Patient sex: M
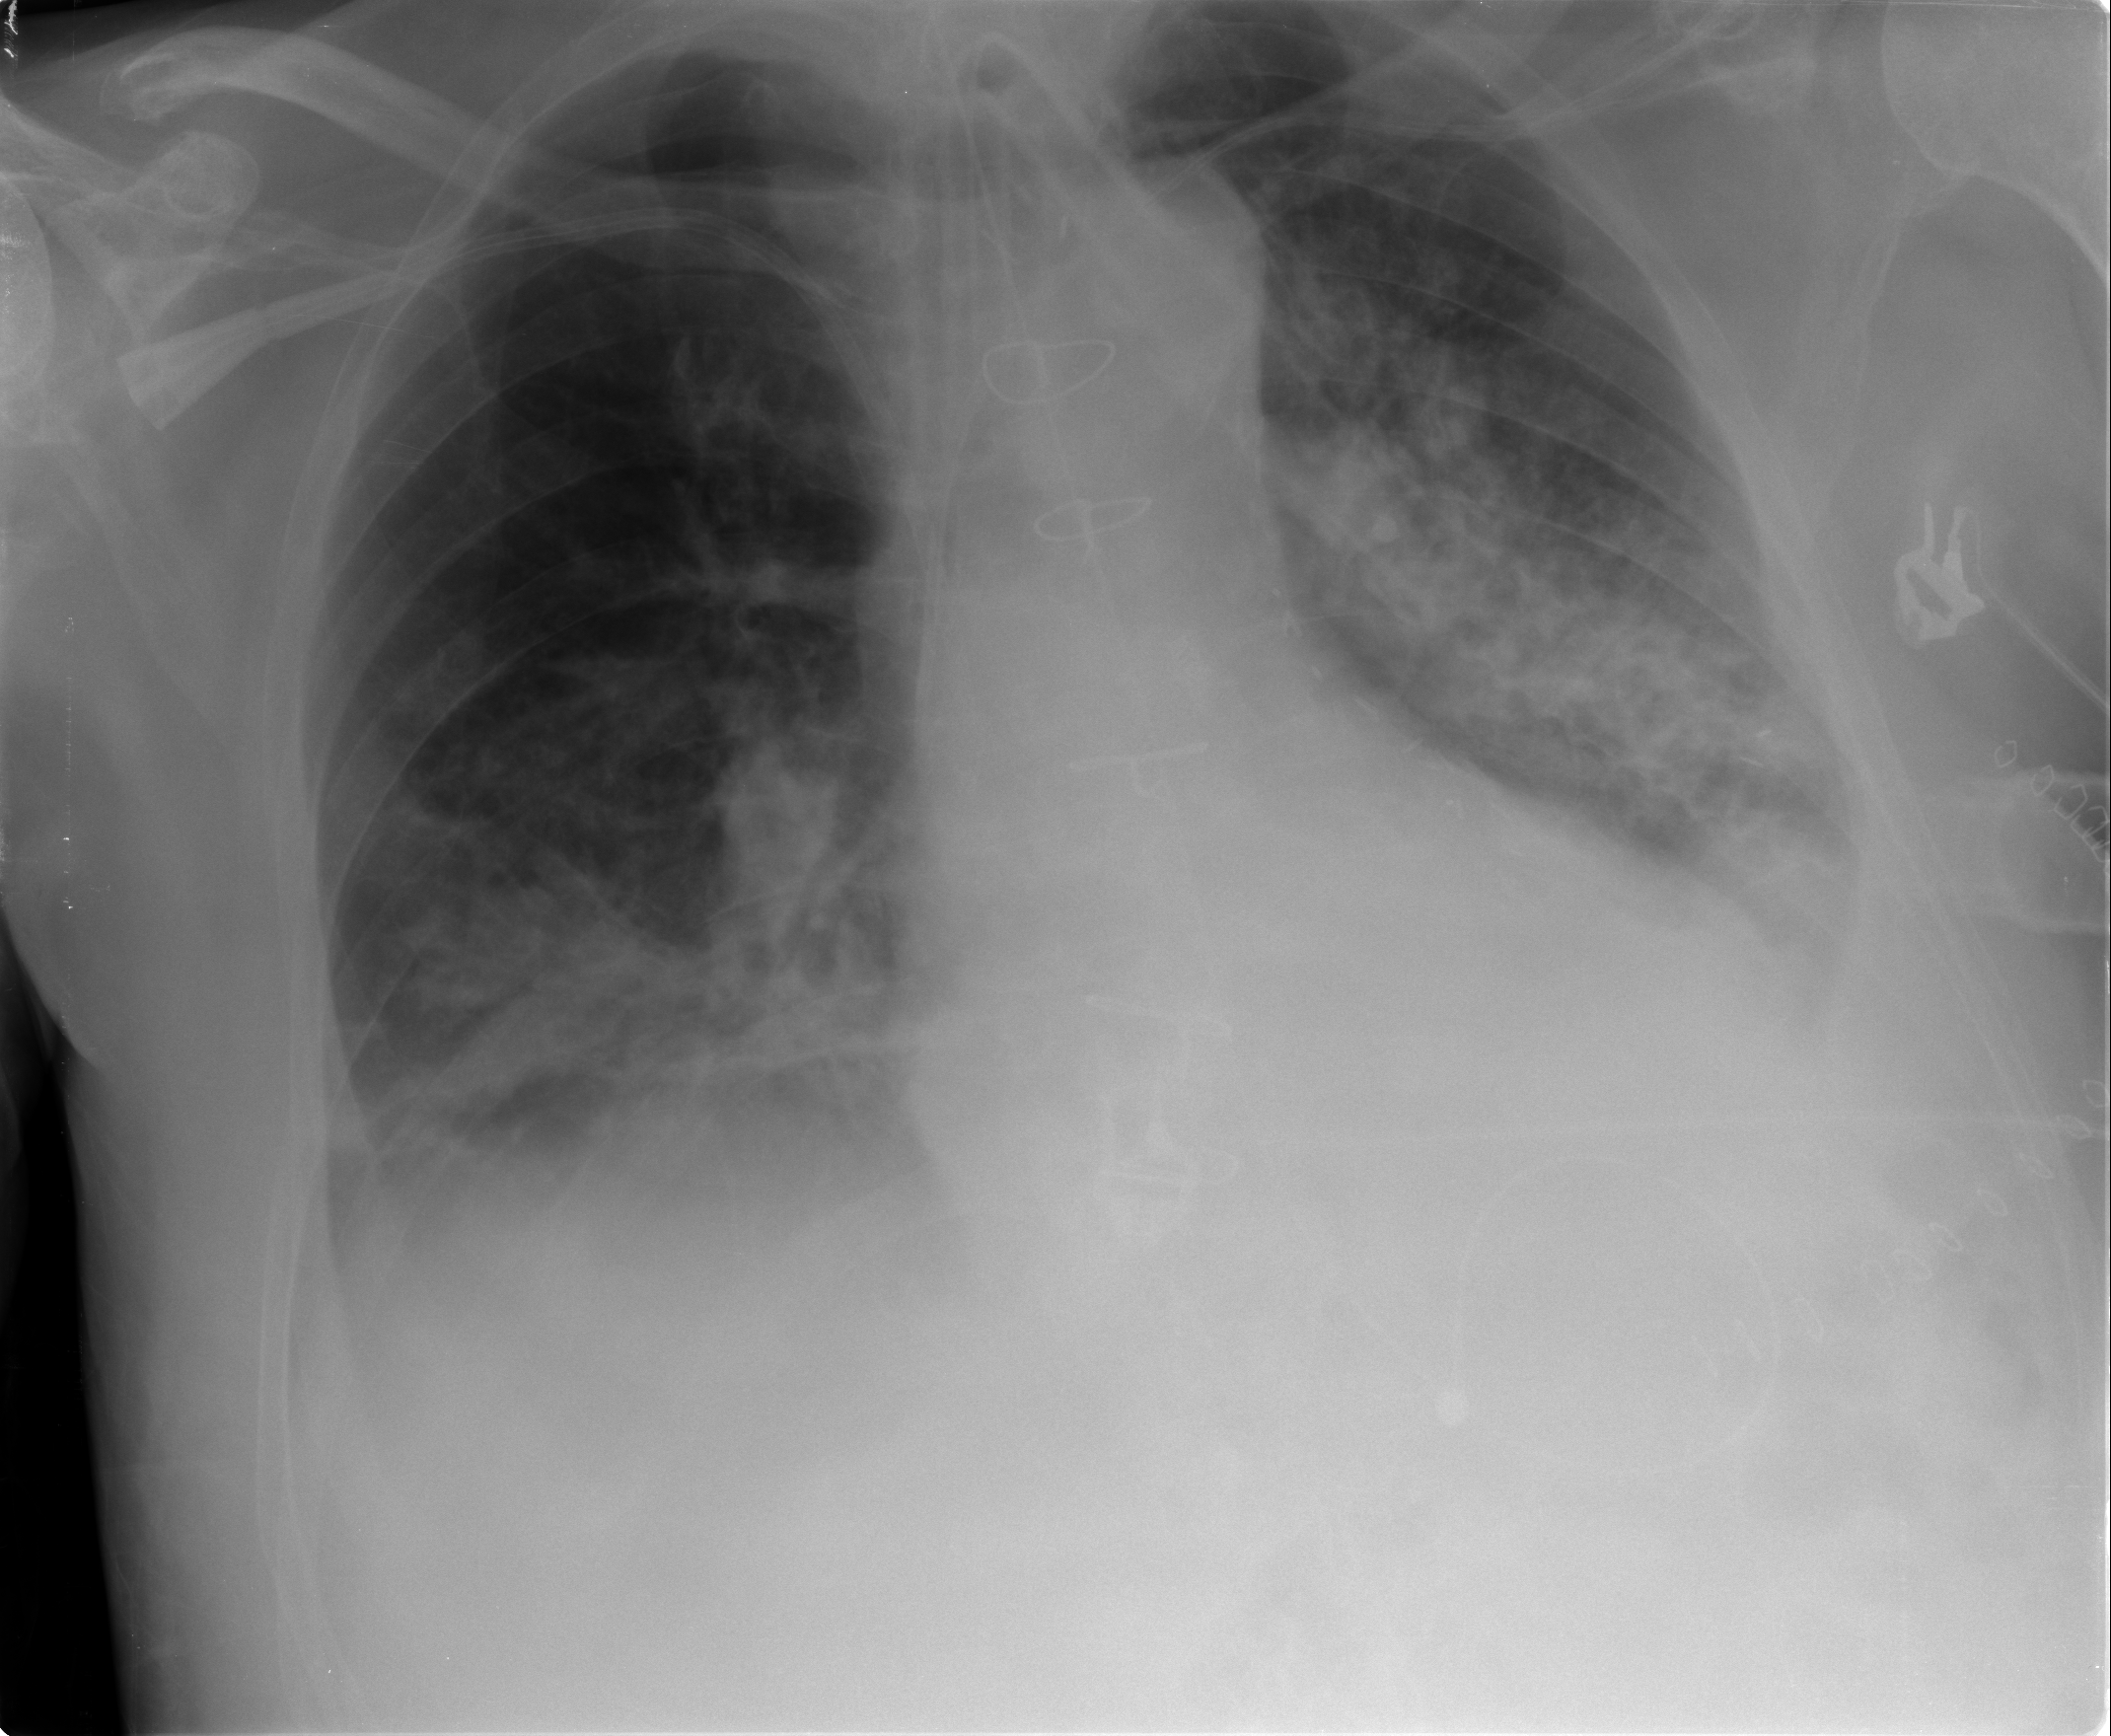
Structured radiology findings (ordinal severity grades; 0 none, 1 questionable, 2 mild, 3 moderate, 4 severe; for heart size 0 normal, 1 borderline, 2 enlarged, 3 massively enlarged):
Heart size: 1
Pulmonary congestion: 0
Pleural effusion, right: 2
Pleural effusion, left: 2
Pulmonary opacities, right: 2
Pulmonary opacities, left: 3
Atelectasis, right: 2
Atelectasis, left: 2